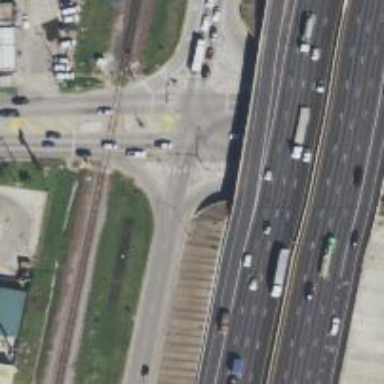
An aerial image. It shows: Secondary link road.